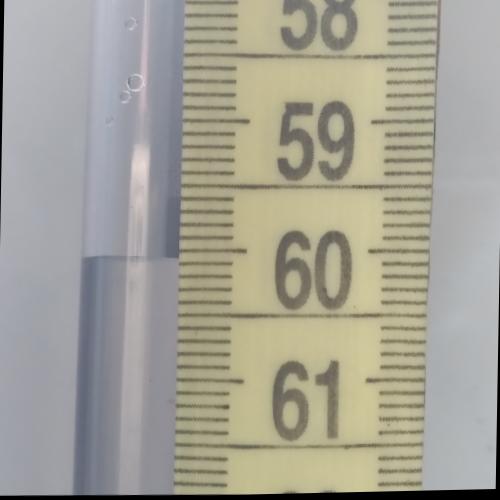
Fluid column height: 60.1 cm